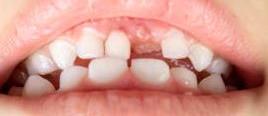
Condition: hypodontia